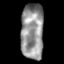
Tissue: skin
Cell type: Epithelial cells
Senescence score: 0.2843
Nuclear area (px): 1244
Mean DAPI intensity: 147.645